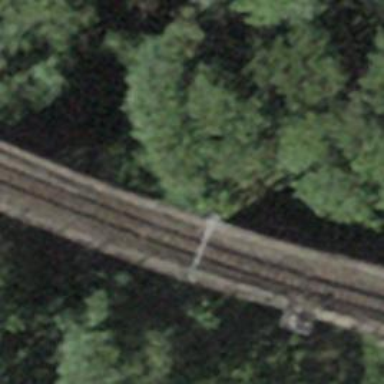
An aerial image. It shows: Narrow-gauge railway bridge with electrified contact line.